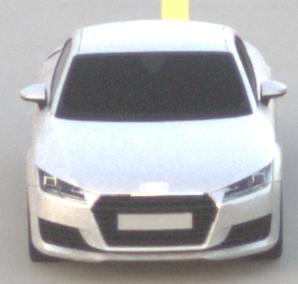
Make: Audi
Model: TT Coupé 1.8 TFSI
Detailed model: TT (8S) Coupé
Model produced from: 2015/08
Model produced until: 2018/06
Doors: 3
Color: white
Road condition: dry road
Daytime: sunrise or sunset
Contrast: low contrast